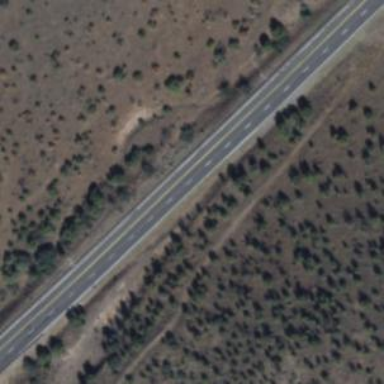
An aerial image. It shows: Abandoned road.